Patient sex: M
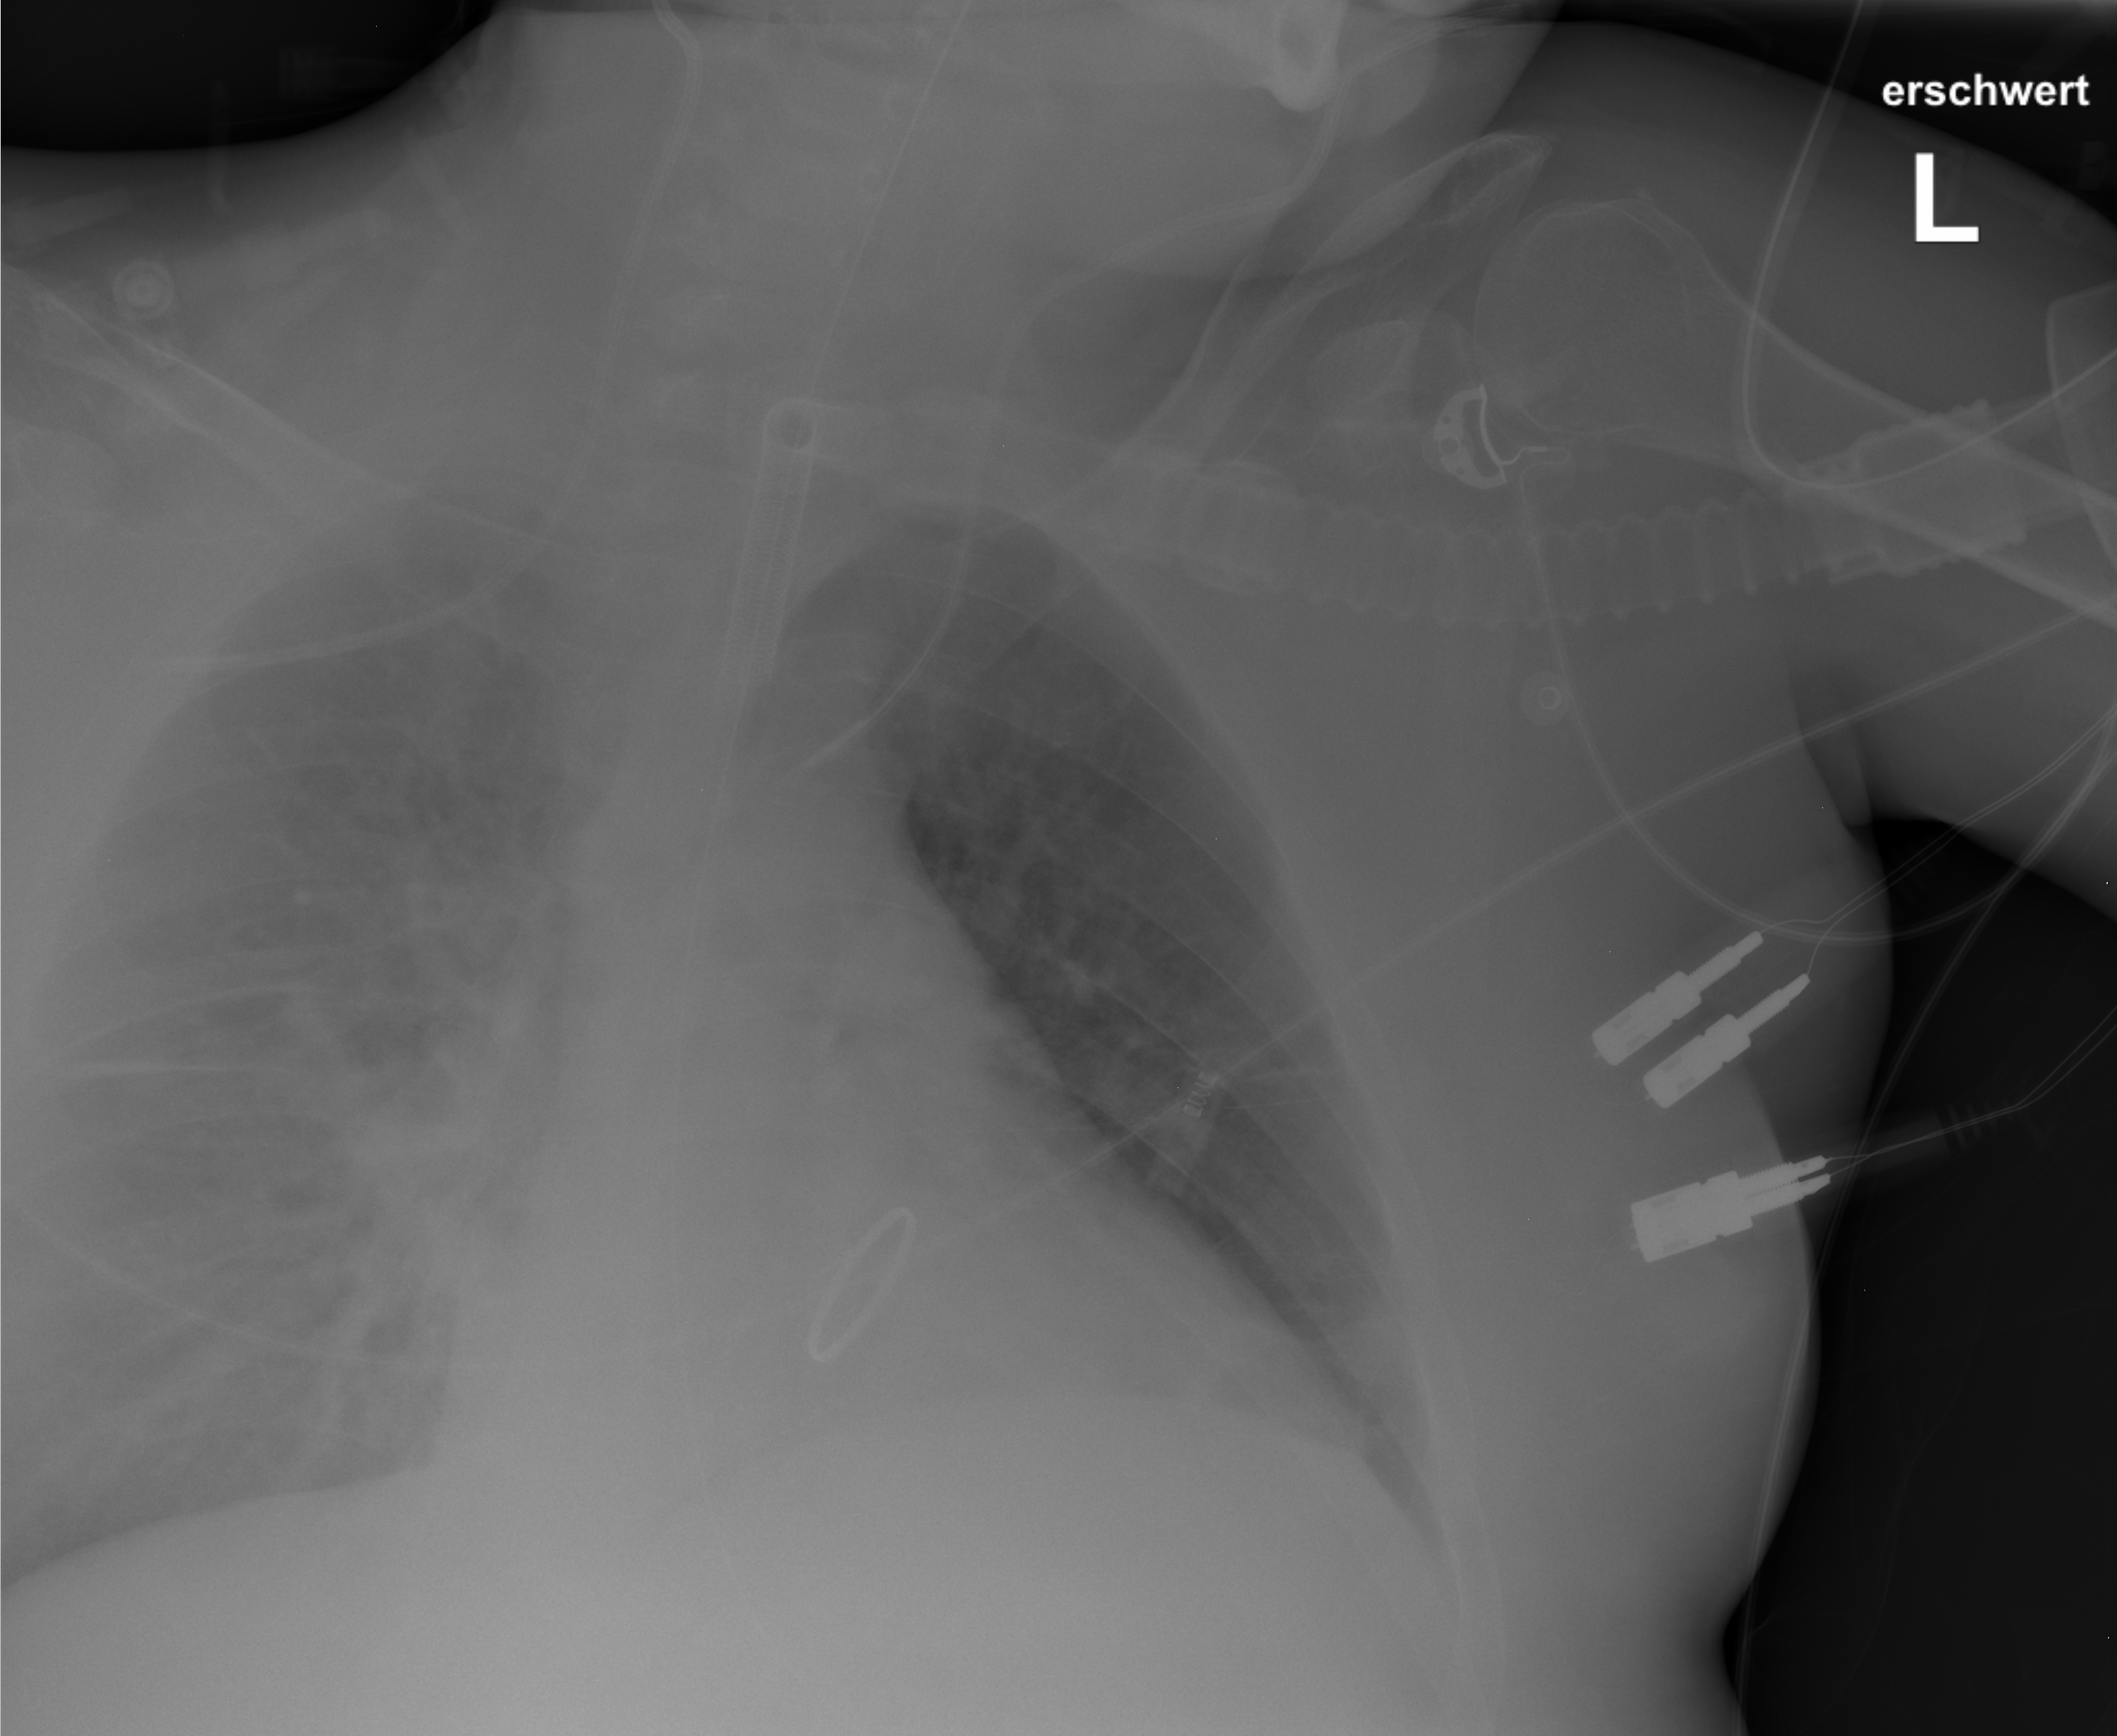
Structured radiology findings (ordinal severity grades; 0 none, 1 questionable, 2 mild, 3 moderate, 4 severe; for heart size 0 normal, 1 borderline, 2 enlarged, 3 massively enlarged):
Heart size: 2
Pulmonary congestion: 2
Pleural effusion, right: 2
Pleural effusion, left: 0
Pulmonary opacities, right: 0
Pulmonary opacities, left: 0
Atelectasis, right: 2
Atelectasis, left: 0